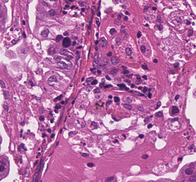
Tumor epithelial tissue: yes
Tumor-associated stroma tissue: yes
Normal tissue: no